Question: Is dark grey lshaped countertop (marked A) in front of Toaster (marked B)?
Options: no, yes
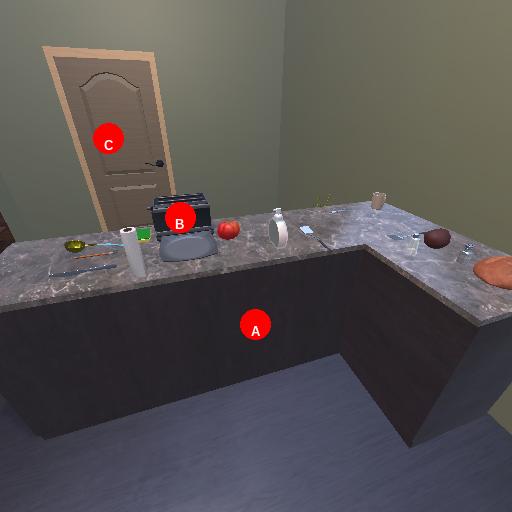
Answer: no